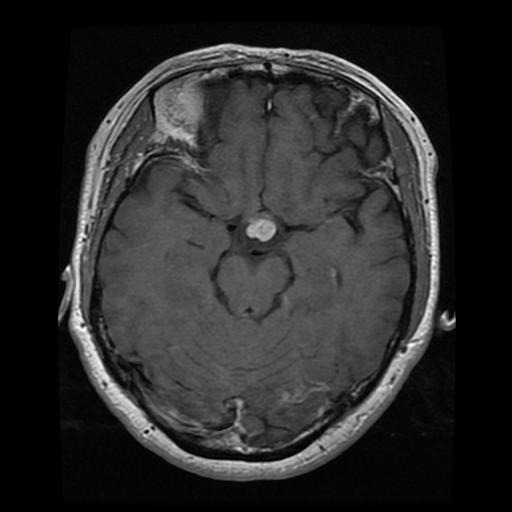
Label: pituitary